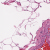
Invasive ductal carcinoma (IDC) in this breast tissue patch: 0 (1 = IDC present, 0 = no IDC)